Aerial crown-view tile of a tropical tree (Barro Colorado Island, Panama), acquired 20250915:
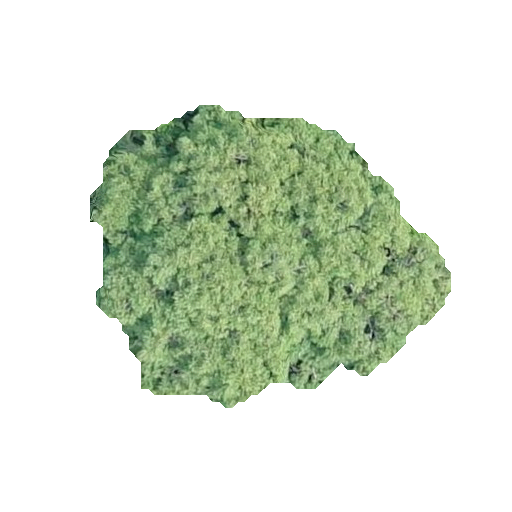
Species: Astronium graveolens
GBIF accepted scientific name: Astronium graveolens
Crown area: 111.202 m²